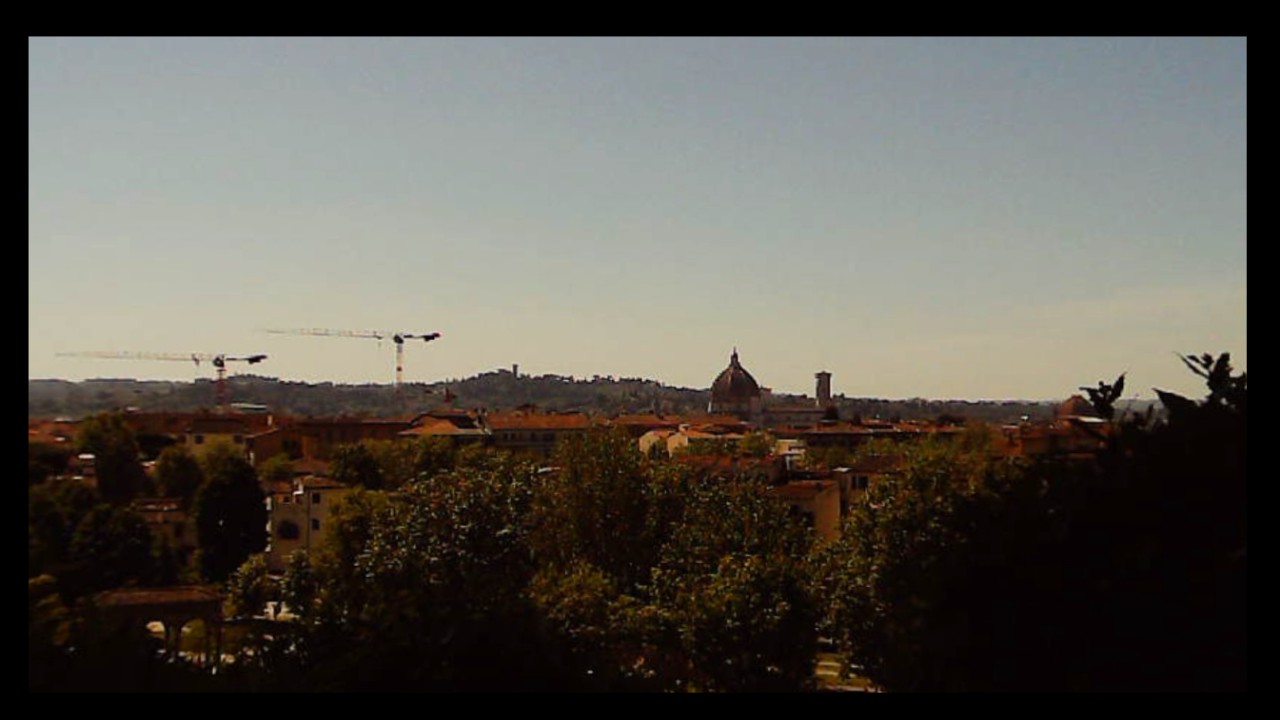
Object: DarwinFPV cineape20